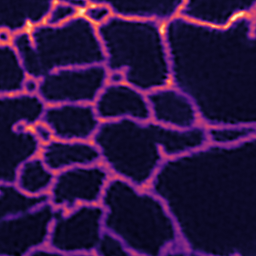
Label: Super-resolution ER image